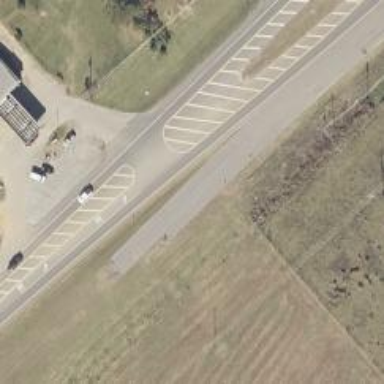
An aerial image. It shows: Asphalt dual carriageway at the trunk highway level.